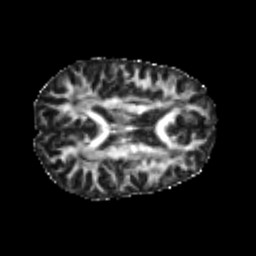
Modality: FA
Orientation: axial
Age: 25
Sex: male
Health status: healthy
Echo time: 0.074 s